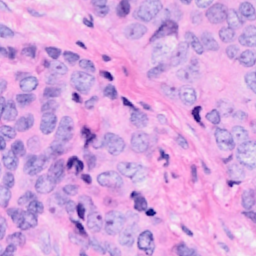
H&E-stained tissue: Breast